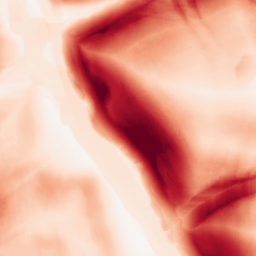
Category: morphological
Decomposition family: morphological_square
Decomposition parameters: operation: gradient
size: 20
Upsampling method: bspline
Upsampling parameters: scale: 8
Upsampling scale: 8